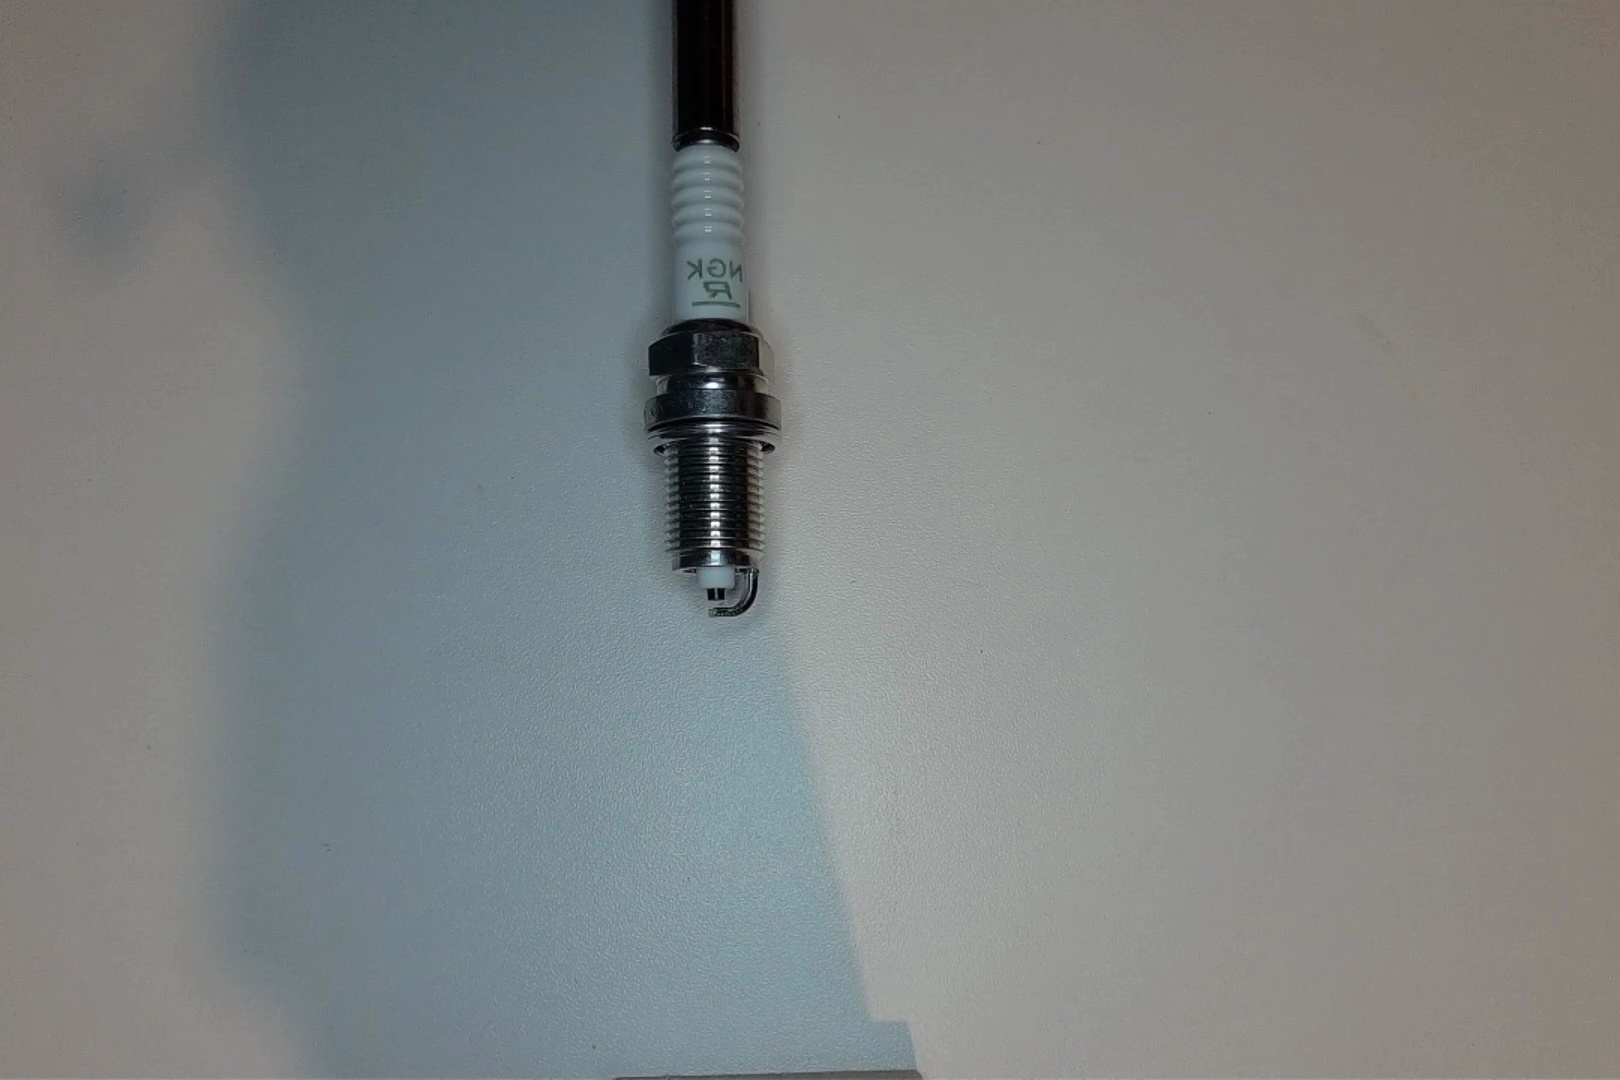
Label: no anomaly